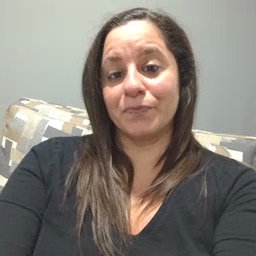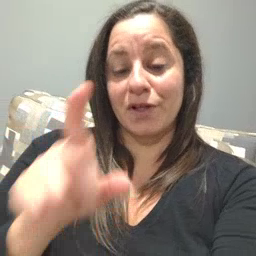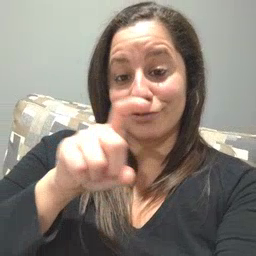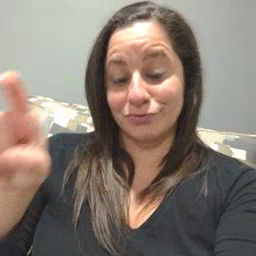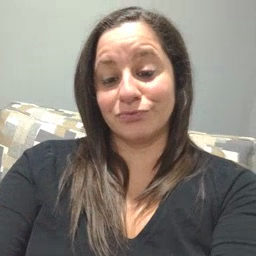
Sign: closet